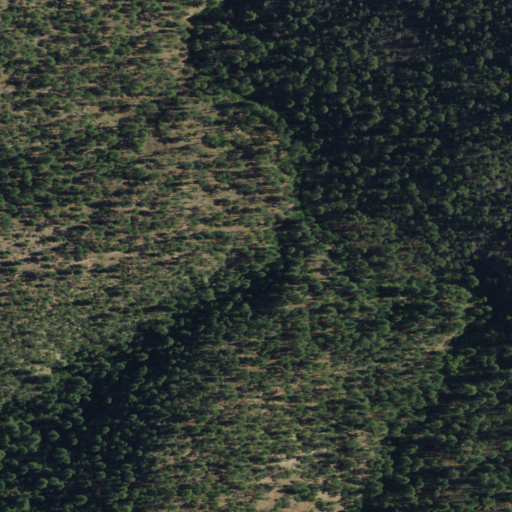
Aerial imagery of valley in New Mexico named Jaybird Canyon containing evergreen forest and shrub